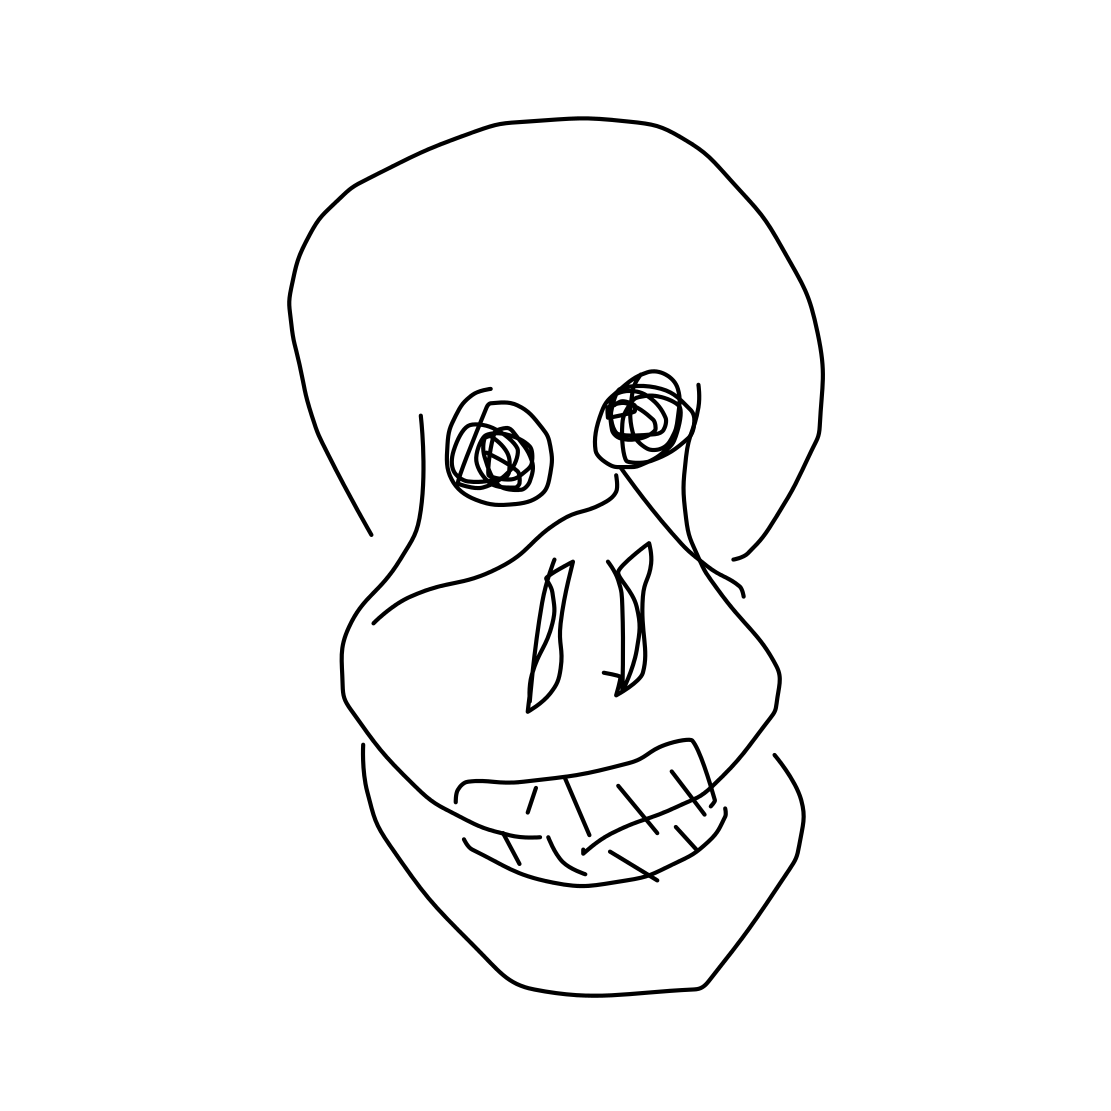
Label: human-skeleton